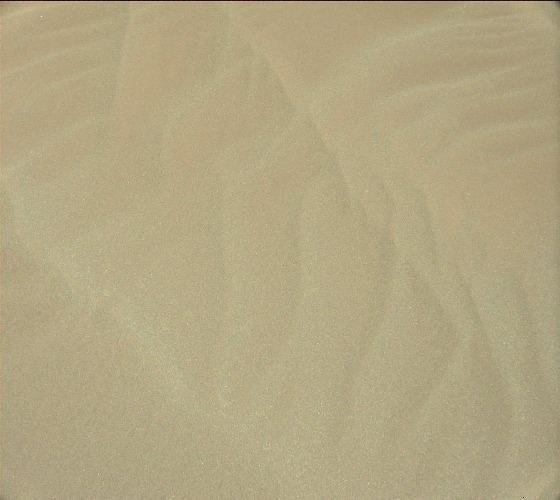
Terrain classes present: Gravel / Sand / Soil